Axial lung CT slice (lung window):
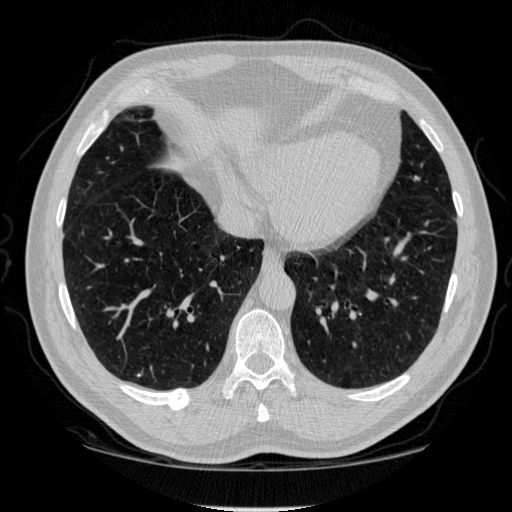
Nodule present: no